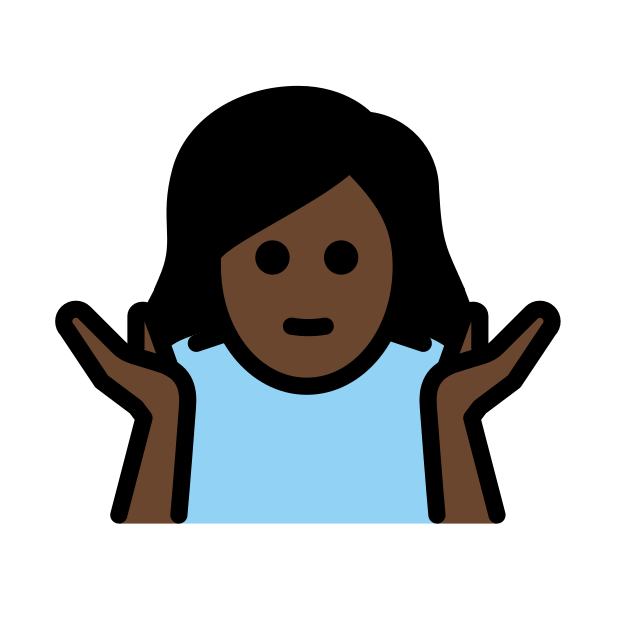
woman shrugging: dark skin tone